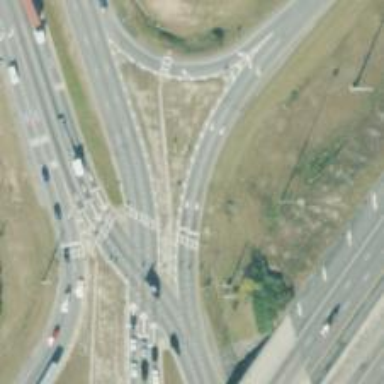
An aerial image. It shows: Motorway link with Diverging Diamond Interchange (DDI) junction.